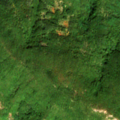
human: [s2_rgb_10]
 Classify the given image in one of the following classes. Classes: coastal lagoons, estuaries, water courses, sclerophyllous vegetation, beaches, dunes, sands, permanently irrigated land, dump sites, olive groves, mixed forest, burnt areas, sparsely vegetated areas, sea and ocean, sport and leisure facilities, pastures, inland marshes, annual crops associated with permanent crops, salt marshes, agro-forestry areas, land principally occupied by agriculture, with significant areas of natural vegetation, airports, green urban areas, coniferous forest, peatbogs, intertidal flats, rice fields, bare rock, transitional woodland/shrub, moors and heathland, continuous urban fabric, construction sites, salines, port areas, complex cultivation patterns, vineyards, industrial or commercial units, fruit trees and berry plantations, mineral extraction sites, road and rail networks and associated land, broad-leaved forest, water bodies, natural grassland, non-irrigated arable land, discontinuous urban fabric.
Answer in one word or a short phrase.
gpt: broad-leaved forest